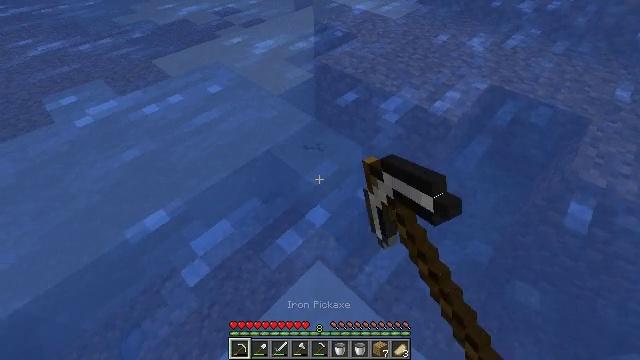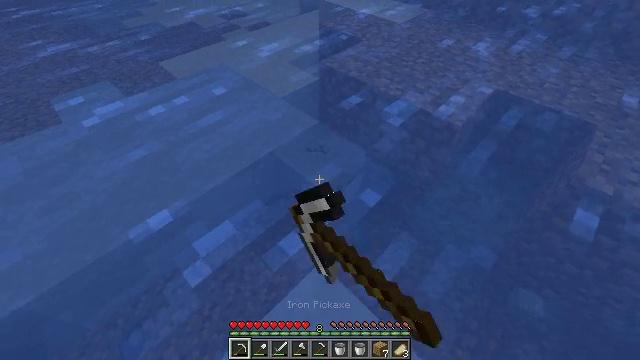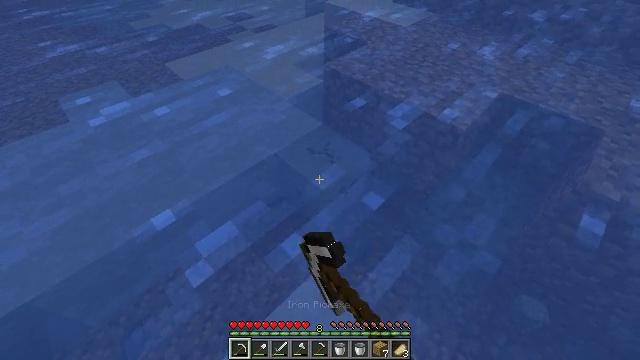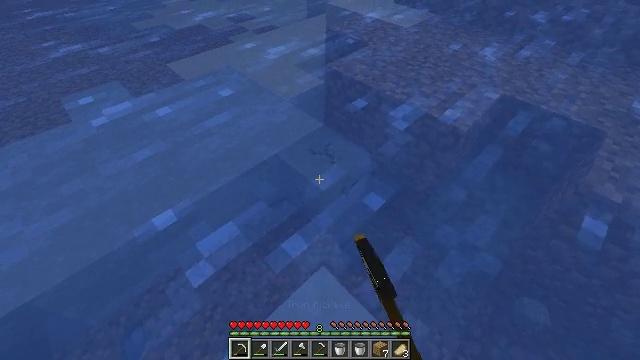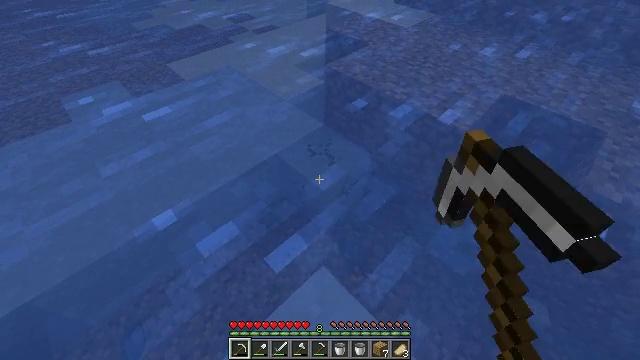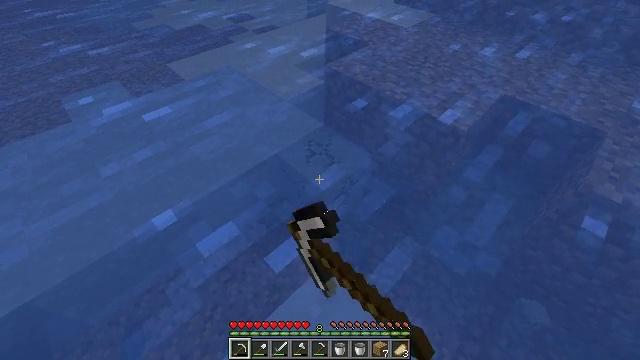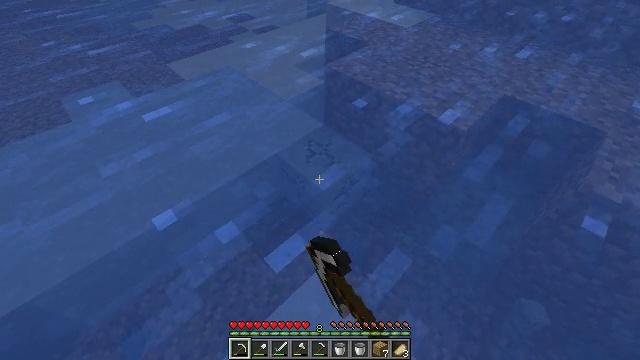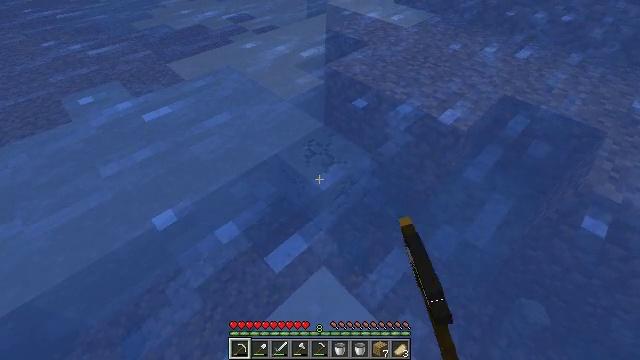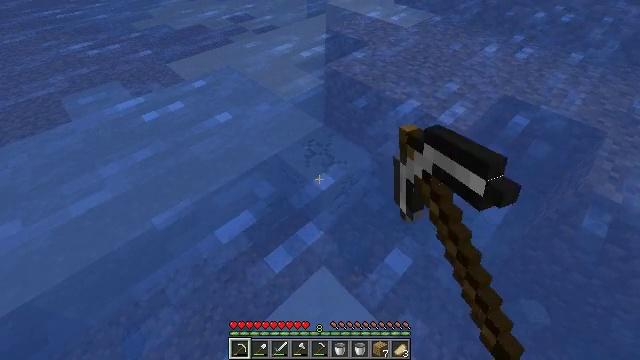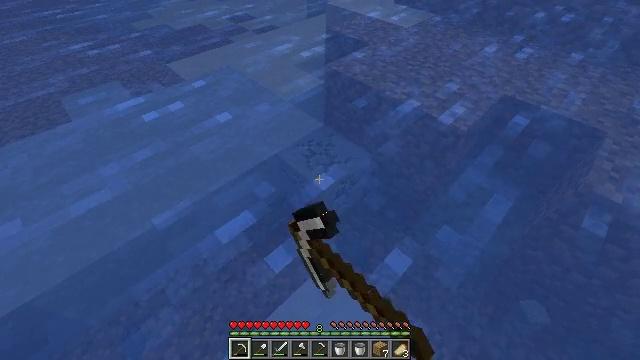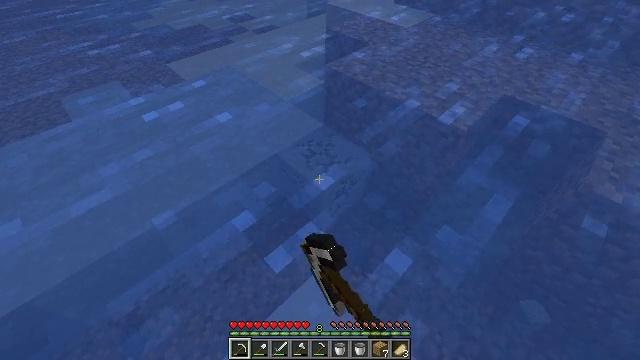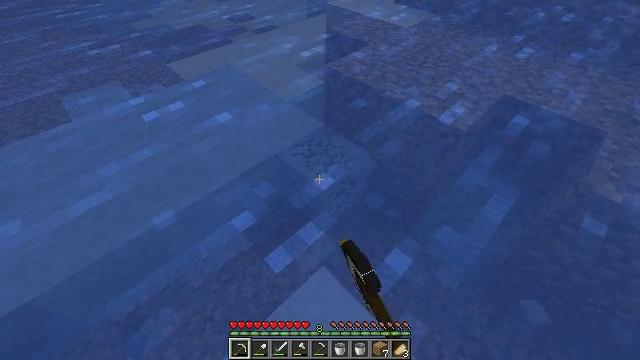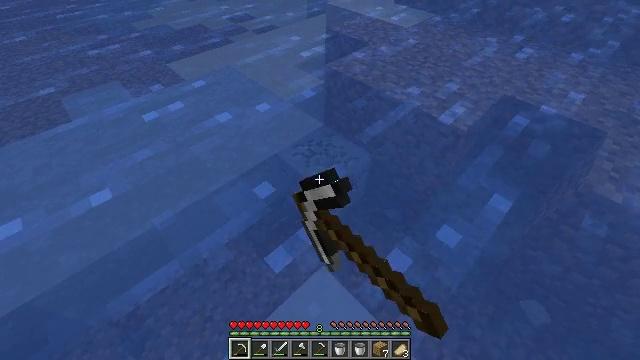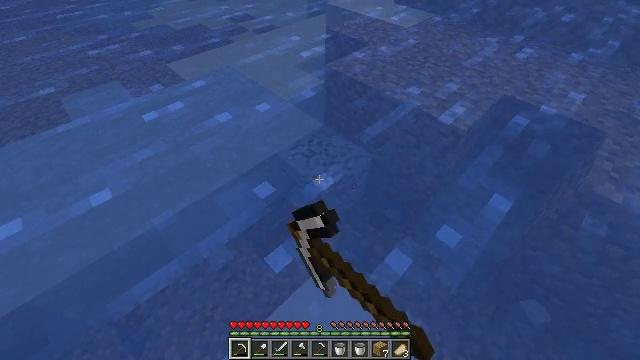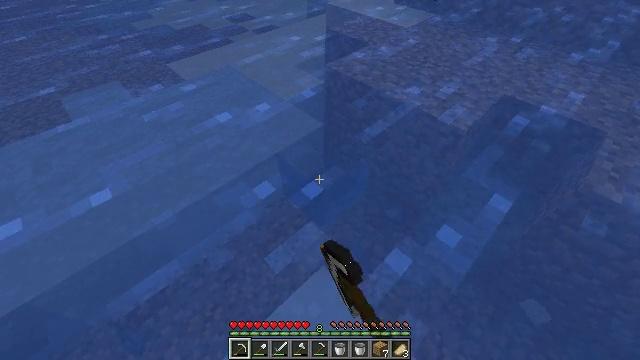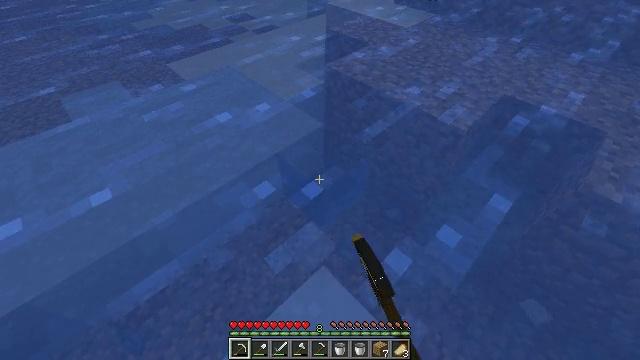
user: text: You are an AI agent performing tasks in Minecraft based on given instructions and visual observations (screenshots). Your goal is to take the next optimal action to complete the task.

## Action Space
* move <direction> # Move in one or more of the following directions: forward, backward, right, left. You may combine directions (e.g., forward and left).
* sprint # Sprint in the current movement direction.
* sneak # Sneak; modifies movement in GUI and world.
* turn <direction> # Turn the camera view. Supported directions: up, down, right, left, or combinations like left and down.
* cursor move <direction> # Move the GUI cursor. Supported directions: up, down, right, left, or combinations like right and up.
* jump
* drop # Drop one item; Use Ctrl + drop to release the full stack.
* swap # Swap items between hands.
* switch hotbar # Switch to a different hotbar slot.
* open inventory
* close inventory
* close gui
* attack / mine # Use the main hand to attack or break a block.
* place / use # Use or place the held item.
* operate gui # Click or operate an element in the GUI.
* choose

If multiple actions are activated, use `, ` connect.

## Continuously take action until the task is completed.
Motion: motion action
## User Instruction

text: Attack the clay block to obtain it.
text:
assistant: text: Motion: turn left, attack / mine
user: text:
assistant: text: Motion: turn left, attack / mine
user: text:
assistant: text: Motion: attack / mine
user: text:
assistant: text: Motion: attack / mine
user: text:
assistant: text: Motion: attack / mine
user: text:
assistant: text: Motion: attack / mine
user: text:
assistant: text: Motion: attack / mine
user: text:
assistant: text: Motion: attack / mine
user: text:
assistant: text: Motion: attack / mine
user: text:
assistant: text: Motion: attack / mine
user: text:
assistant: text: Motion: attack / mine
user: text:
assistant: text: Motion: attack / mine
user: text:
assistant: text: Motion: attack / mine
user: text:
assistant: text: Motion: attack / mine
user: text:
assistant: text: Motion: attack / mine
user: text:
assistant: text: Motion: attack / mine
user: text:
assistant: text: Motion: attack / mine
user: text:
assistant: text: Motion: attack / mine
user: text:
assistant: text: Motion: attack / mine
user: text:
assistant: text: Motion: attack / mine
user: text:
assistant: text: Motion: attack / mine
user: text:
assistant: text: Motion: attack / mine
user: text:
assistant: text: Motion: attack / mine
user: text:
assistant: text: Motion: attack / mine
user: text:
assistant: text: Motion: attack / mine
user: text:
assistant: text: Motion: attack / mine
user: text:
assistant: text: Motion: attack / mine
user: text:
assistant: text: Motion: turn left and up, attack / mine
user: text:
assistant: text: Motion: move forward, turn left and up, attack / mine
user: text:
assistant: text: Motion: move forward, turn left, attack / mine